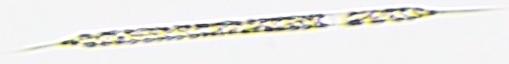
Label: Rhizosolenia